Question: I have this (pseudocode):
'''
var a = Math.random(); // returns random number from 0 to 1
'''

I would like to have greater probability of selecting lower numbers just like picture describes. How should equation (code) look like?
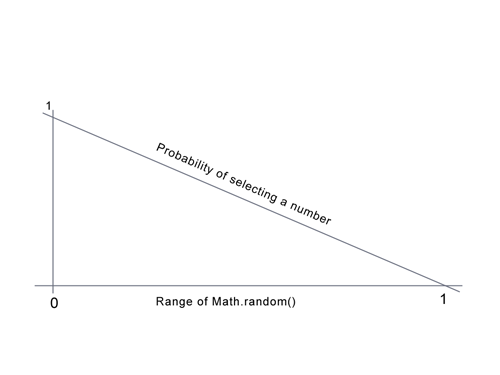
Answer: The easiest here is to proceed with Rejection sampling.
Basically you simulate a bi-dimensional variable (x,y) = (Math.random(), Math.random()). It is a point in the square [0,1][0,1]. If the variable (x,y) is in the triangle you drawn, then take x.
x will have the distribution you are looking for.
Pseudocode:
'''
x = Math.random();
y = Math.random();
if x+y < 1:
return x;
'''
You could actually get away with it by drawing only one random variable (by computing and inverting the Cumulative Distribution Function), but that's much more complicated in this case.